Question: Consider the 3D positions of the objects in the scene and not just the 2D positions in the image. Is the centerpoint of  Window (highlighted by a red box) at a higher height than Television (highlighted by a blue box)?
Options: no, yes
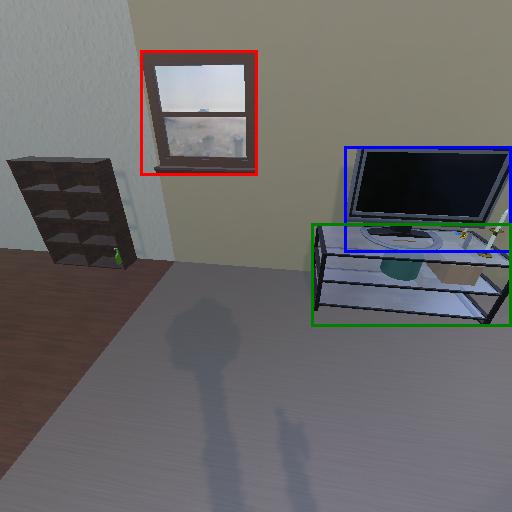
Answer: no